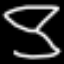
Label: hourglass